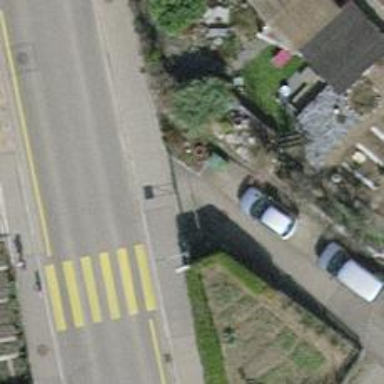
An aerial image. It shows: Paved alleyway designated as service road.